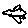
Label: bird